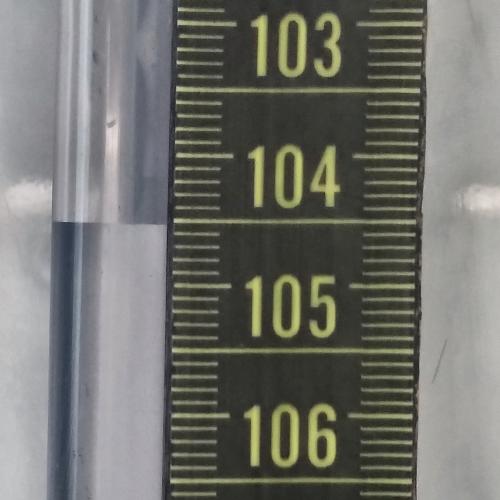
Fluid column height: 104.5 cm